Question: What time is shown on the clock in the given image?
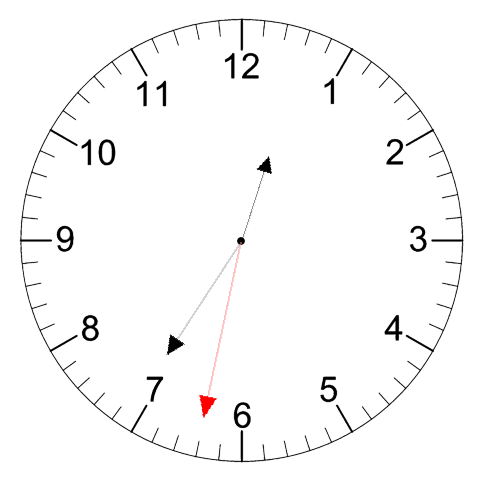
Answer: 12:35:32